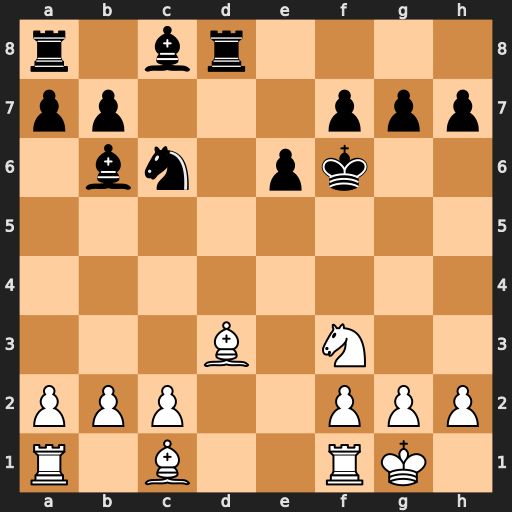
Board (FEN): r1br4/pp3ppp/1bn1pk2/8/8/3B1N2/PPP2PPP/R1B2RK1
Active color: w
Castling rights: -
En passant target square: -
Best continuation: Bg5#